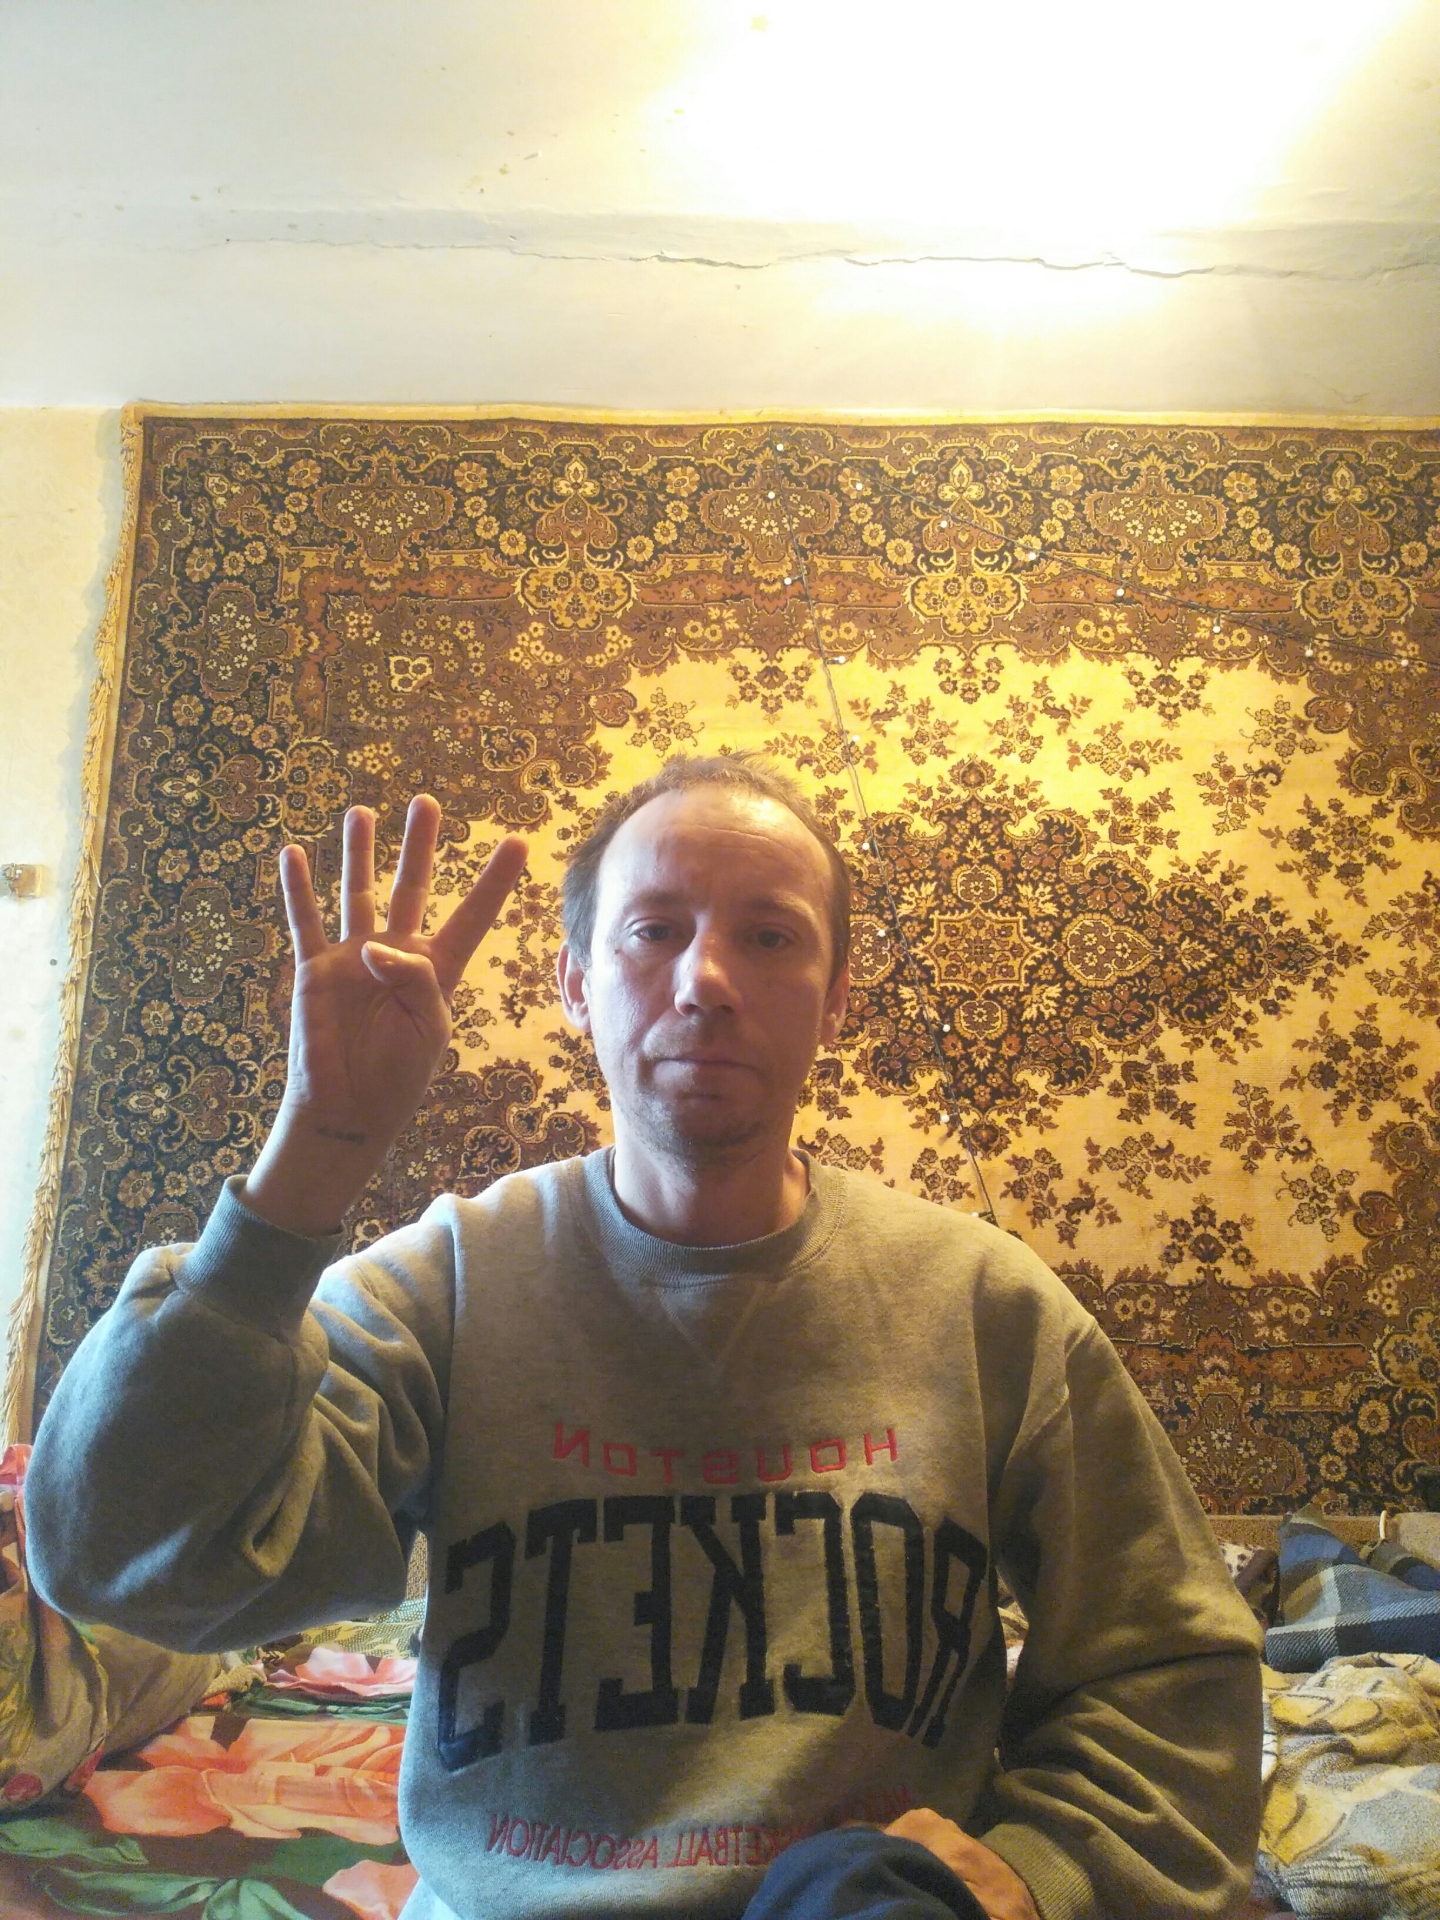
Label: noise